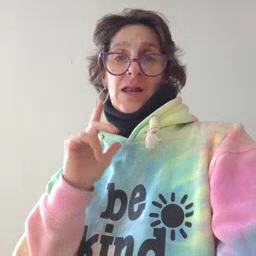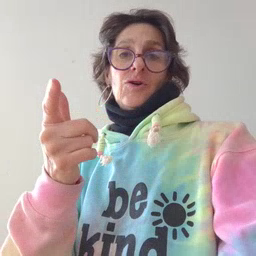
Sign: later